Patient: sex F, age 39
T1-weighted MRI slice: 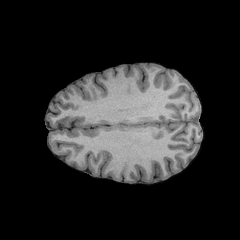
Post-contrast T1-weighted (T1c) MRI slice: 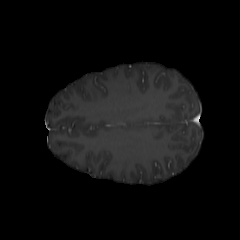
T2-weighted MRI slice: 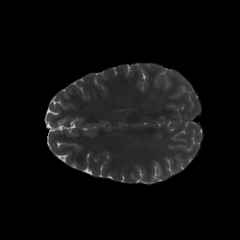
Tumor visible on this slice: no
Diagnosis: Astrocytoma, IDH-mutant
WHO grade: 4